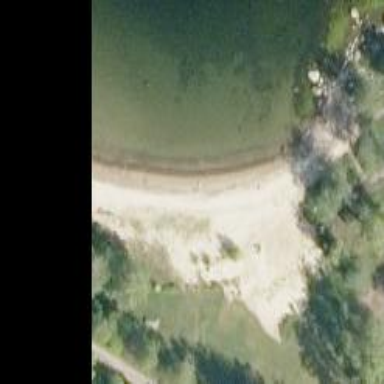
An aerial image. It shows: Sandy beach.